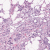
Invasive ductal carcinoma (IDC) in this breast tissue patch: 1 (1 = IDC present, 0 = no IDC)